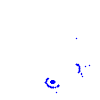
Particle: electron